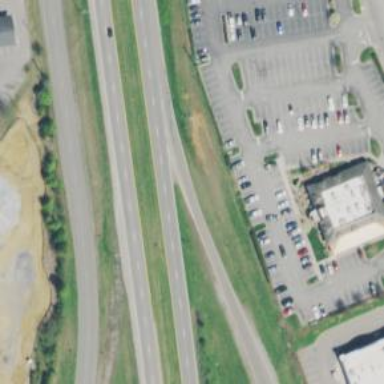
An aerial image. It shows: Trunk link highway.